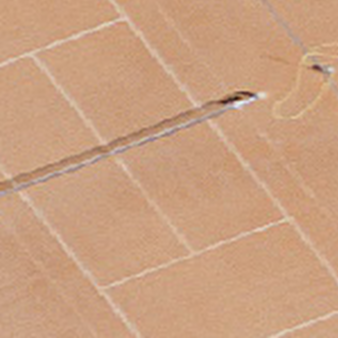
Label: other